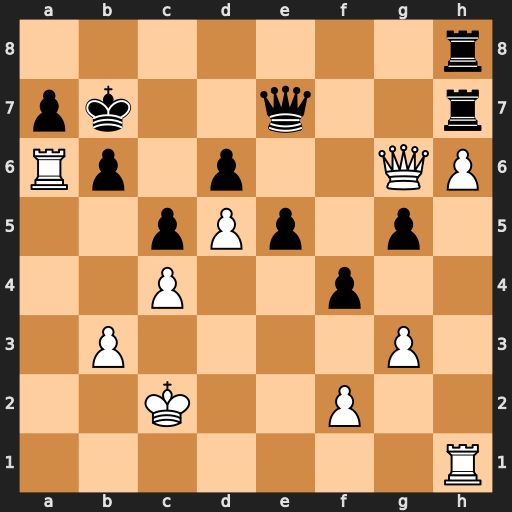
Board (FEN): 7r/pk2q2r/Rp1p2QP/2pPp1p1/2P2p2/1P4P1/2K2P2/7R
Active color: w
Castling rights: -
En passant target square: -
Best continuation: Rha1 Kb8 Rxa7 Qxa7 Rxa7